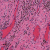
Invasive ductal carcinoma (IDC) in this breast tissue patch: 0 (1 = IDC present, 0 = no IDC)